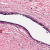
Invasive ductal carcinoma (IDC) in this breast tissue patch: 0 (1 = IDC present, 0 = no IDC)